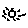
Label: sun